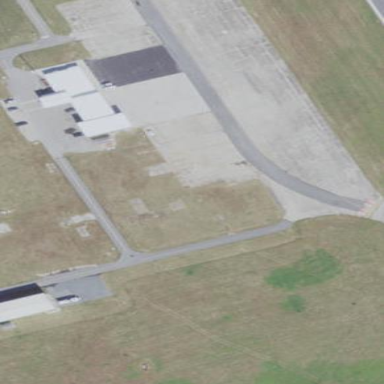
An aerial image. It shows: Apron at the airport.